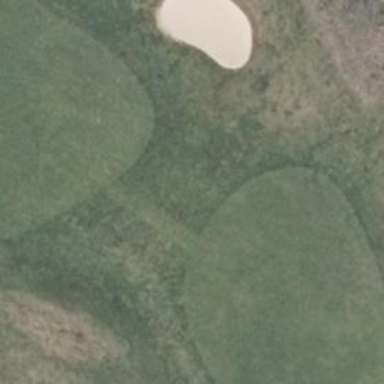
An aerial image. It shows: View of golf hole.